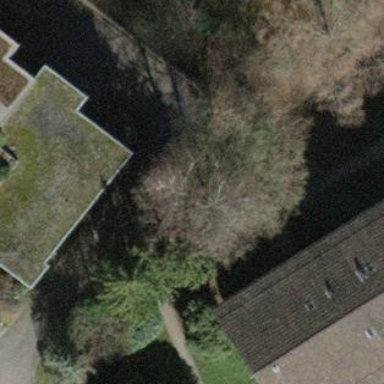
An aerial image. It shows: View of roof of building.